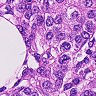
Metastatic tissue present: yes